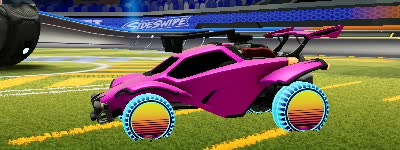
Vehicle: octane